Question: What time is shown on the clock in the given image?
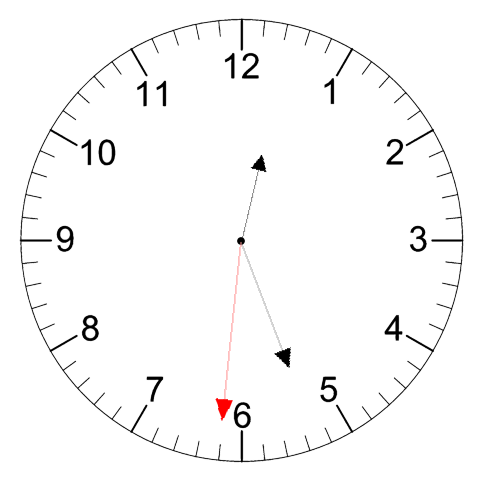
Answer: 12:26:31